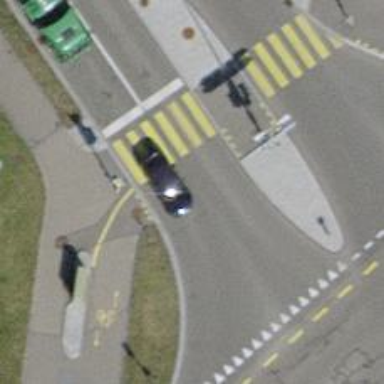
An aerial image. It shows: Crossing with traffic signals.